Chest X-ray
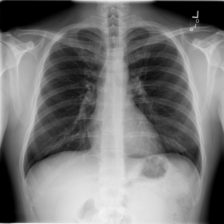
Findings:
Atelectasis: negative
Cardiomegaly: negative
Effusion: negative
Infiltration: negative
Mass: negative
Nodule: negative
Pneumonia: negative
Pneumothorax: negative
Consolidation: negative
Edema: negative
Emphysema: negative
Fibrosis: negative
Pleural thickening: negative
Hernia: negative